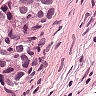
Metastatic tissue present: yes